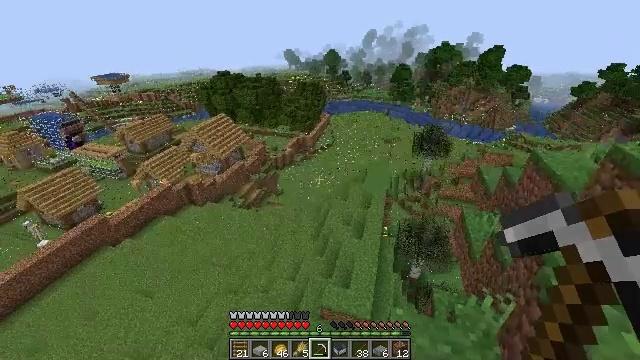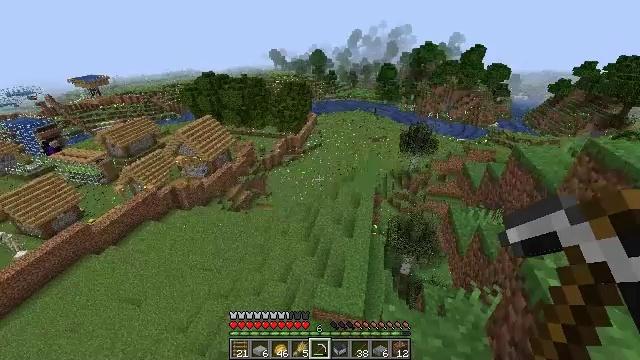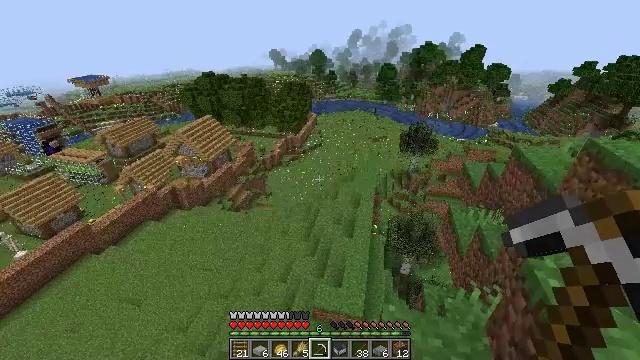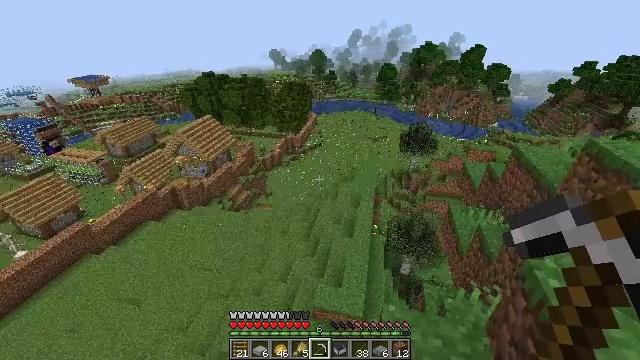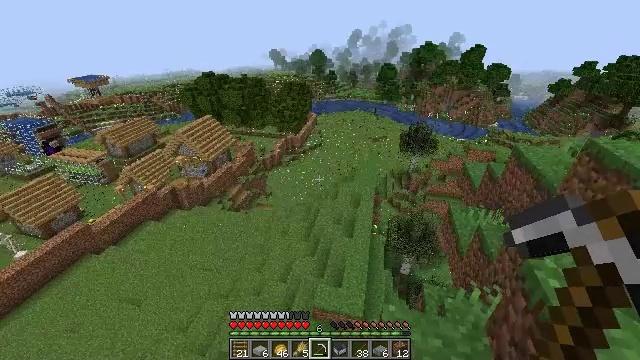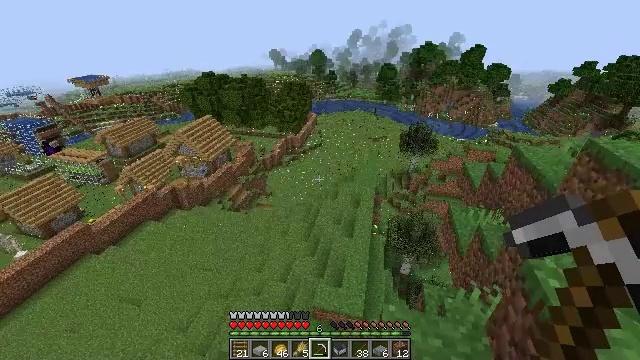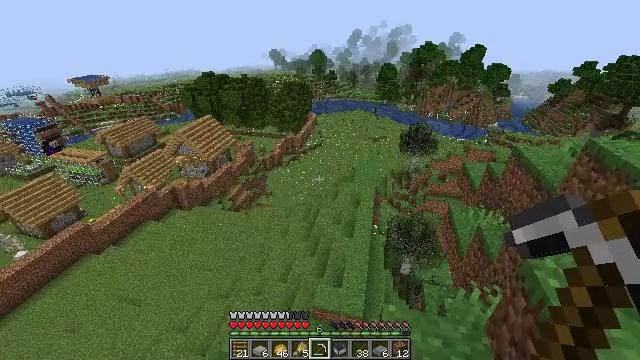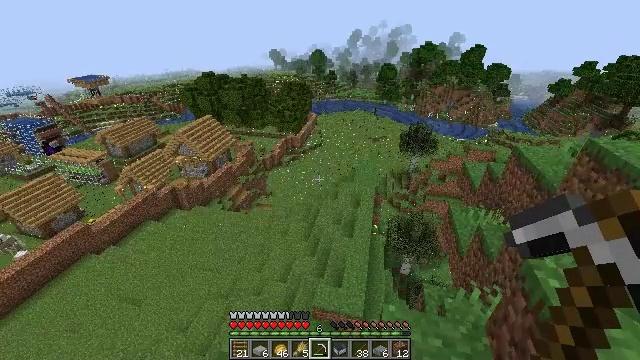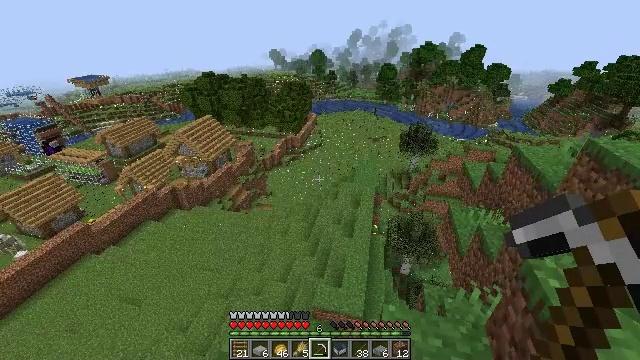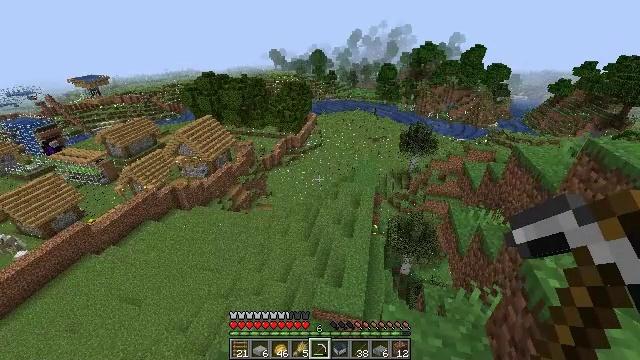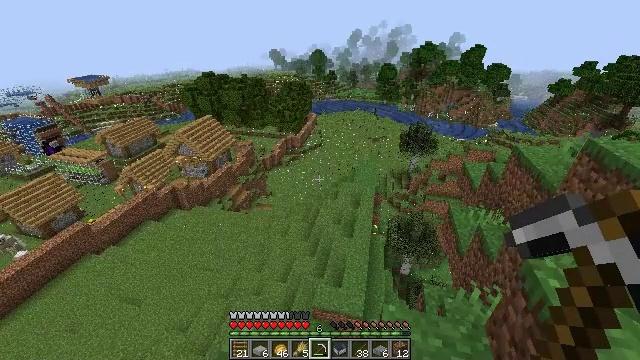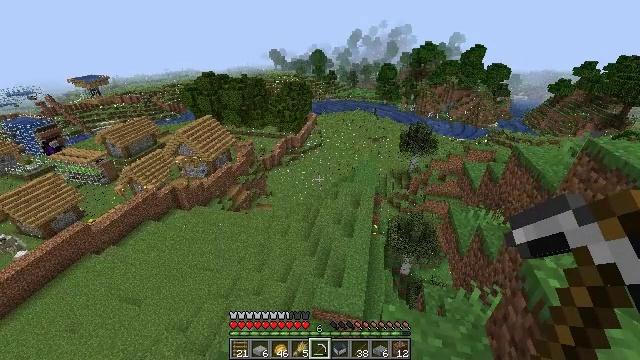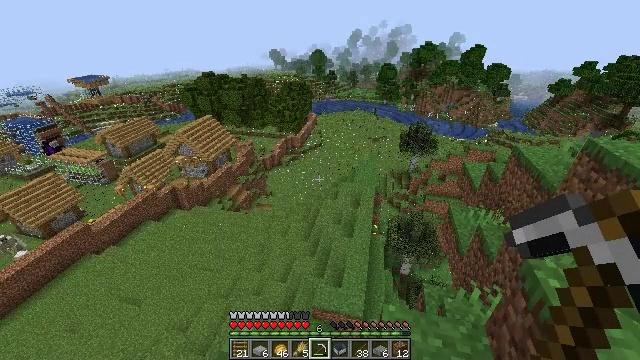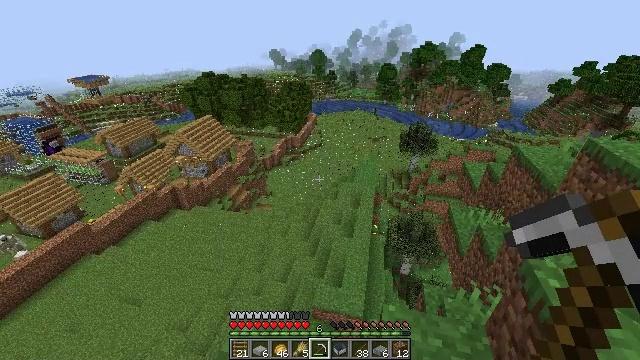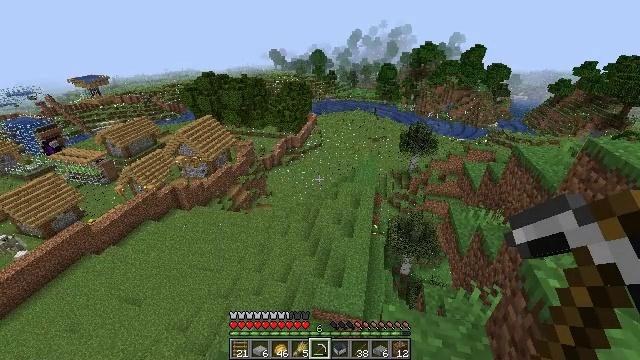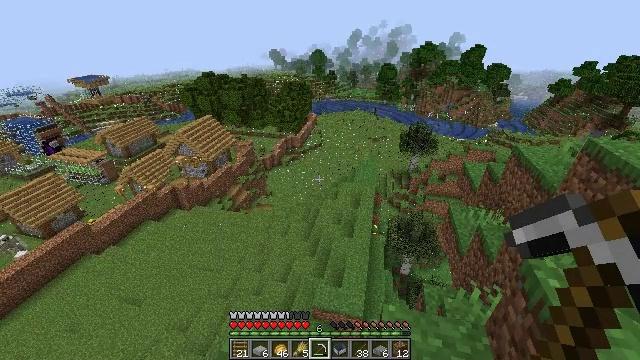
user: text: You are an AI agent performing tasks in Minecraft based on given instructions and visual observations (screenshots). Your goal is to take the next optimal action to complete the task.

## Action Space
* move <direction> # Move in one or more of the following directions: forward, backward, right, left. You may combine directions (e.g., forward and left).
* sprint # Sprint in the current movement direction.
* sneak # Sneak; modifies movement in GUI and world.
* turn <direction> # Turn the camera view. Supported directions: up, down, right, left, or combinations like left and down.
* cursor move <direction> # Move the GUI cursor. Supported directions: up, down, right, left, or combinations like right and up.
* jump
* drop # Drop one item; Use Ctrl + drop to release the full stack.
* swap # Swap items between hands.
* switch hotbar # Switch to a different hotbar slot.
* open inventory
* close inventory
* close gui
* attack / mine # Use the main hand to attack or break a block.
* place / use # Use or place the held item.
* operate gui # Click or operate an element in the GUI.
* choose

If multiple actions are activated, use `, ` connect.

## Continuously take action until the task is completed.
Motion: motion action
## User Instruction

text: Kill the chicken.
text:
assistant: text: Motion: turn right
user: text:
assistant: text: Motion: no_op
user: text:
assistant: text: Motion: no_op
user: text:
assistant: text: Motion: no_op
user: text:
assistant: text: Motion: no_op
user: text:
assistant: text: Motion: no_op
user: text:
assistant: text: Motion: no_op
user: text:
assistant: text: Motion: no_op
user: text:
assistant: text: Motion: no_op
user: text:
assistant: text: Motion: no_op
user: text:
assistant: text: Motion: no_op
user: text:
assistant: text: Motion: no_op
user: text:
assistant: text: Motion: no_op
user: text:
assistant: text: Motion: no_op
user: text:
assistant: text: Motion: no_op
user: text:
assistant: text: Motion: no_op
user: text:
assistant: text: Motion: no_op
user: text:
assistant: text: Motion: no_op
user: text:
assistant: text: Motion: no_op
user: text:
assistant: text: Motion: no_op
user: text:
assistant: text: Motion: no_op
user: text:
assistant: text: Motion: no_op
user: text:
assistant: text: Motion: no_op
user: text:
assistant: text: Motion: no_op
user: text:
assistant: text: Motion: no_op
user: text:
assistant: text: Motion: no_op
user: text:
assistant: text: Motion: no_op
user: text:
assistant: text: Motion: no_op
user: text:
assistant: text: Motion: no_op
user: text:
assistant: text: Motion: no_op